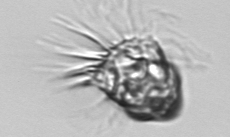
Label: Strombidium_inclinatum